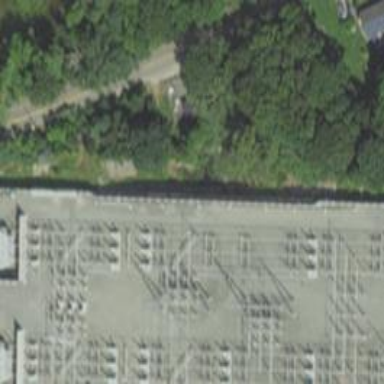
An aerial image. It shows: Switch used for power control.